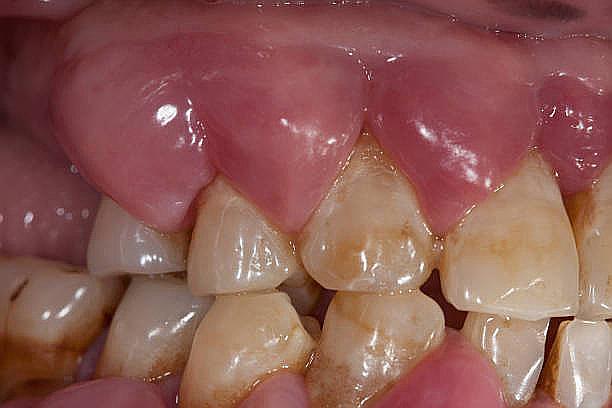
Condition: Calculus